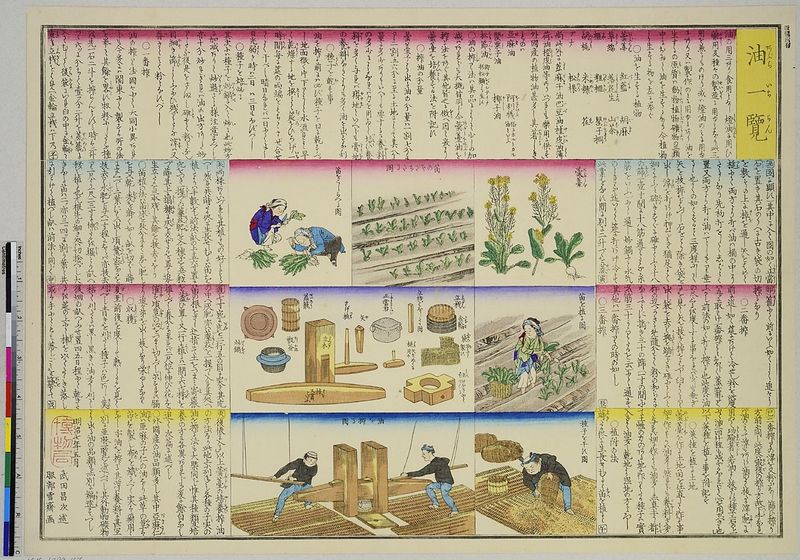
Titel: Öl: Eine Übersicht
Künstler: Hattori Sessai
Standort: Hamburg
Institution: Museum für Kunst und Gewerbe Hamburg
Schlagwörter: holzschnitt, japan, schrift, druckgraphik, druckgrafik, china, ackerbau, zeit, farbholzschnitt, produktion, essig, herstellung, reproduktionen, druckerzeugnisse, agrikultur, meiji, öl, soßen